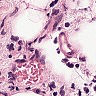
Metastatic tissue present: yes